Field crop: maize
Growth stage: 2
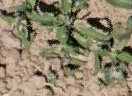
Species: atriplex